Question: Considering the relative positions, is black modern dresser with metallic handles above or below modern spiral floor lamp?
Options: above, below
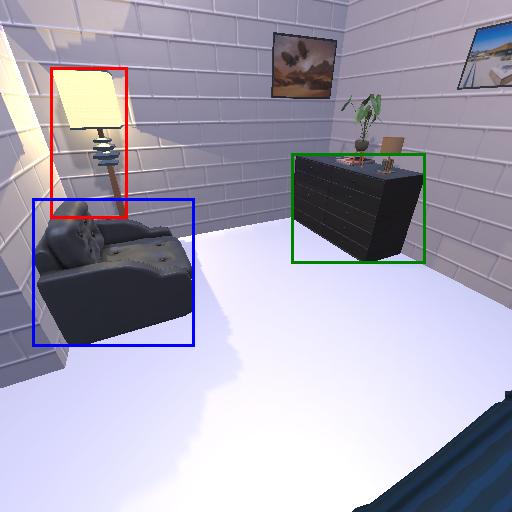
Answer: above